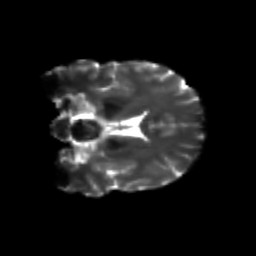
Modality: T2w
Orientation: coronal
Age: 23
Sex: female
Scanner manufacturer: siemens
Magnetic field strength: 3 T
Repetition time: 3.5 s
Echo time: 0.113 s